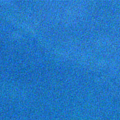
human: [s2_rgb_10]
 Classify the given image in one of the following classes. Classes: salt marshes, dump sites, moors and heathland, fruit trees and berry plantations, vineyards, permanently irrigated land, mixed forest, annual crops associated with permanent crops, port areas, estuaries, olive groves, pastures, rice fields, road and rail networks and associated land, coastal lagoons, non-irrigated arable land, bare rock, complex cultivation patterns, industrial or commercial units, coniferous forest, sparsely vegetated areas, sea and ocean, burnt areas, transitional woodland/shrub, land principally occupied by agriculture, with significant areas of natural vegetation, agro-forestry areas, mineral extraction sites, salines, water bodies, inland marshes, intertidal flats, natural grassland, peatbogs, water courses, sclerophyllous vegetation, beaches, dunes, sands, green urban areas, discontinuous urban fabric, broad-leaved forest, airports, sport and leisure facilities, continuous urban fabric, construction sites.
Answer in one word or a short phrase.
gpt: sea and ocean